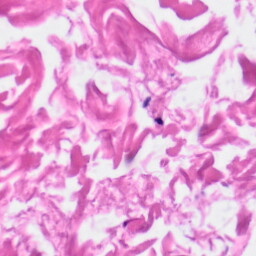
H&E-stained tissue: Skin